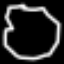
Label: octagon